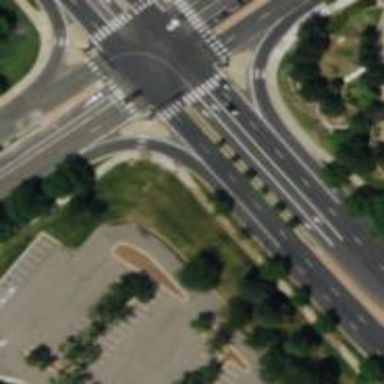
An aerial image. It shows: Marked crossing with zebra road markings.